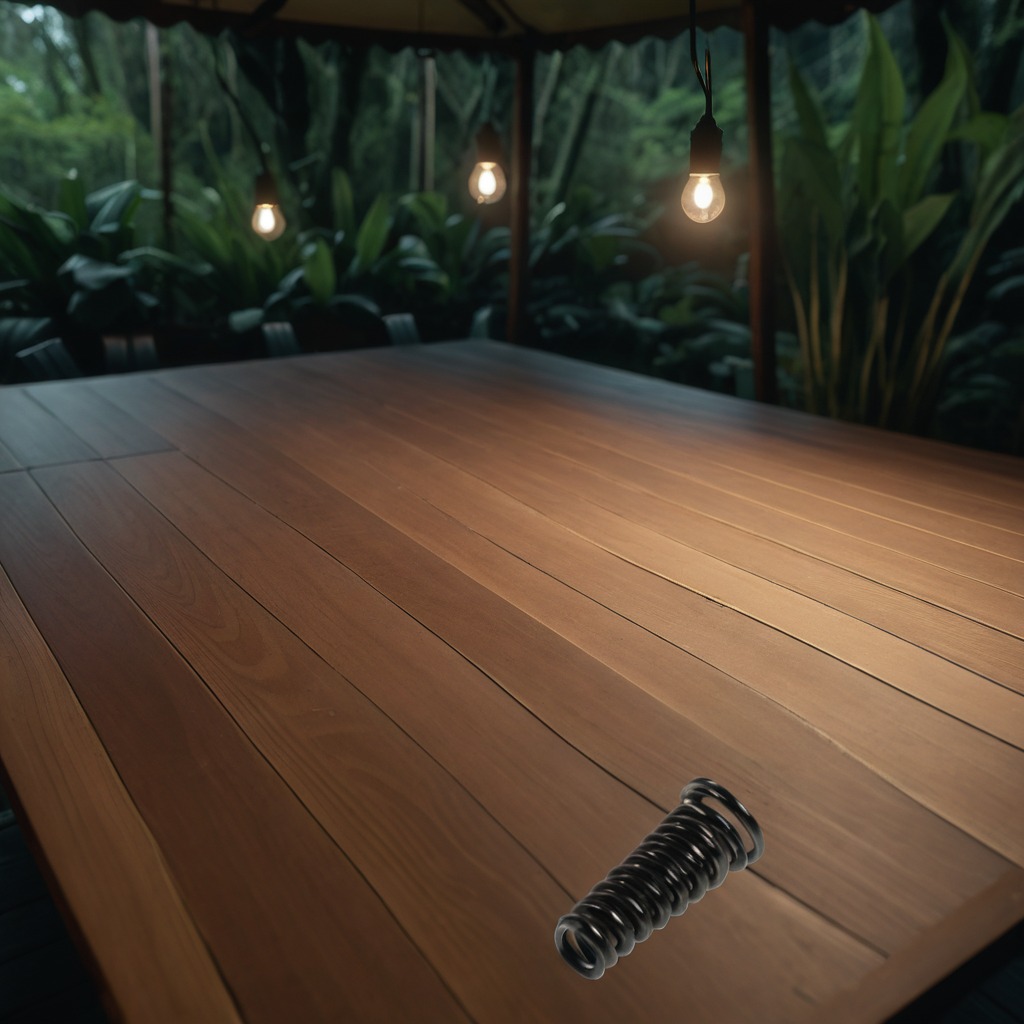
A coiled metal spring is lying on the wooden table.